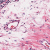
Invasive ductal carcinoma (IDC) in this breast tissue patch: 0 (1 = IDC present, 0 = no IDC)